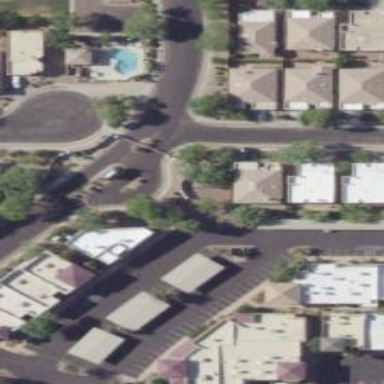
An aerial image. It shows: Residential road.